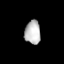
Tissue: lung
Cell type: Fibroblasts
Senescence score: 0.6084
Nuclear area (px): 365
Mean DAPI intensity: 186.707